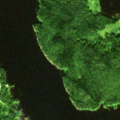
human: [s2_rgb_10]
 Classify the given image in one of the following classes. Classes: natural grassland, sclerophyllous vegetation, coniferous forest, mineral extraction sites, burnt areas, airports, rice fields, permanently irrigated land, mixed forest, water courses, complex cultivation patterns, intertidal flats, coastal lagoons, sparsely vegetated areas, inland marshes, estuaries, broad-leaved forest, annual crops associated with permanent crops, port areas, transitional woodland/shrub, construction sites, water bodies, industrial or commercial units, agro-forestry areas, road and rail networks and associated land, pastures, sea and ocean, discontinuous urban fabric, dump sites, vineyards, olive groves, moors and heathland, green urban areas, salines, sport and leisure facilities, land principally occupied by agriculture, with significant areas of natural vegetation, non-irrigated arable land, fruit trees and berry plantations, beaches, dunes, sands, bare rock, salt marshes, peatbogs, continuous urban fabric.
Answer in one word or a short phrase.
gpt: mixed forest, water bodies